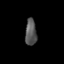
Tissue: skin
Cell type: Epithelial cells
Senescence score: 0.2846
Nuclear area (px): 297
Mean DAPI intensity: 86.616